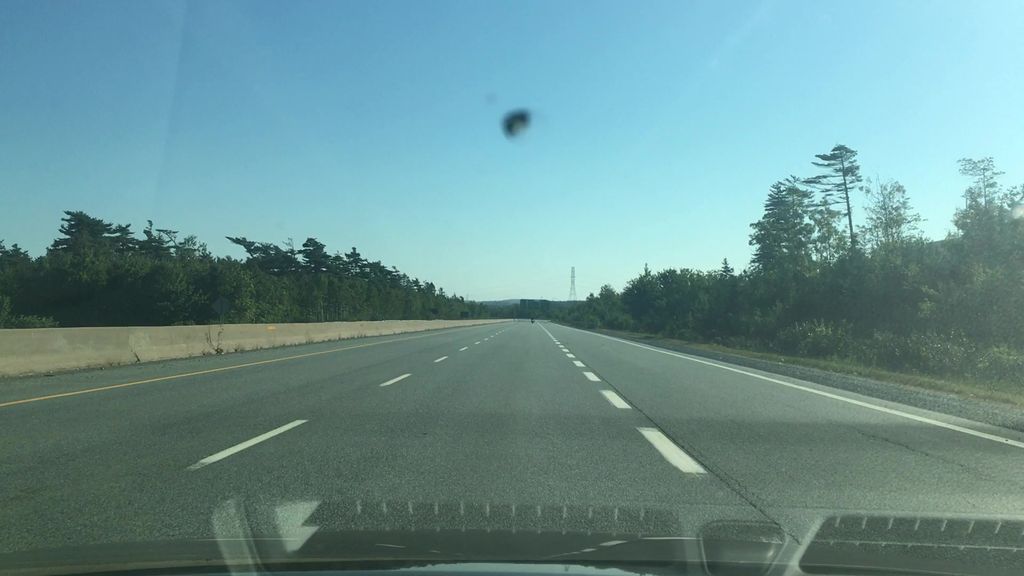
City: halifax